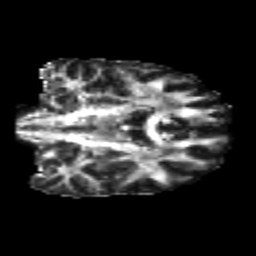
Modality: FA
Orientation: coronal
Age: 21
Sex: female
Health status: healthy
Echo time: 0.074 s